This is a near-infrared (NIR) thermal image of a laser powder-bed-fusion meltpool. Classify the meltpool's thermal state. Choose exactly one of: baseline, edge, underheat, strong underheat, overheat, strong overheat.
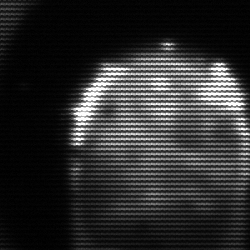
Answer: edge